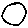
Label: circle